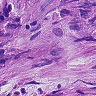
Metastatic tissue present: yes